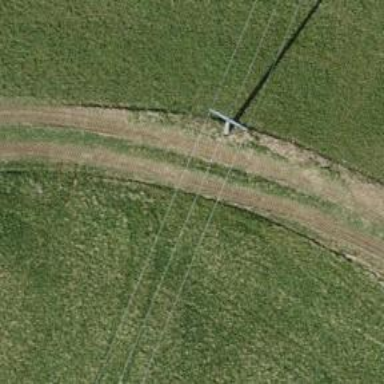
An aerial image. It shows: Power line is depicted.